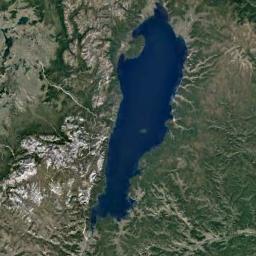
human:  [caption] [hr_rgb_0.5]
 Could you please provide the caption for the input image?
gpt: The lake lies in a mountainous area covered with vegetation and the water is blue .

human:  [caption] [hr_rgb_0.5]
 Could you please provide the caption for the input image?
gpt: There are trees around the lake in the picture .

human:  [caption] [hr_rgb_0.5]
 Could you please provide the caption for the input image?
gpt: A strip of light blue lake surrounded by mountains with green vegetation .

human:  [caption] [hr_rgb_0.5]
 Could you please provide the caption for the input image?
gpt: Many trees are around the lake .

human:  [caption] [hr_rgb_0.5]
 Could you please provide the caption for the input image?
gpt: There are green meadows and many ridges around the lake .